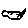
Label: bird